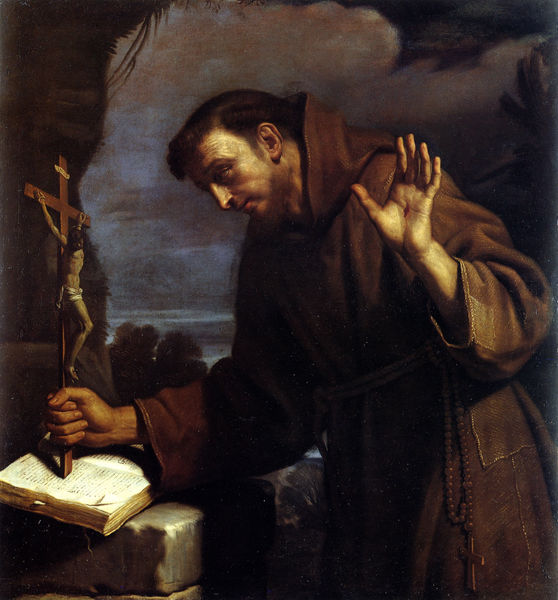
Titel: Der weinende Heilige Franziskus mit dem Kruzifix in der rechten Hand
Künstler: Giovanni Francesco Barbieri Guercino
Institution: Privatsammlung
Schlagwörter: baum, berg, blau, dunkel, felsen, gemälde, hand, himmel, lendenschurz, mann, meer, schatten, weiß, wolken, wunde, bäume, landschaft, braun, fenster, finger, frisur, geste, grau, haar, hell, hintergrund, holz, licht, männer, nacht, nase, ohr, profil, blick, gürtel, wolke, bart, wand, augen, barock, bibel, gesicht, halten, knoten, mensch, sockel, stein, ärmel, bildnis, hände, portrait, porträt, büsche, auge, gewand, haare, kutte, mantel, strick, blatt, höhle, höle, perlen, scheitel, küste, schrift, papier, modell, düster, fels, kette, mauer, sturm, unwetter, lesen, festhalten, palme, ruine, blut, helligkeit, buch, glaube, kreuz, religion, seite, buchstaben, faust, beten, gebet, franz, ohrmuschel, altar, gestus, seiten, christus, jesus, jesus christus, kreuzigung, stigma, stigmata, brauntöne, vision, priester, religiös, segen, grotte, kruzifix, mönch, franziskus, predigt, heiliger, heilig, rosenkranz, anbetung, schwur, demut, kapuze, franziskaner, pater, landschaftsausblick, stien, abwehr, gebetbuch, and, tonsur, eremit, andachtsbild, segensgestus, mönchskutte, predigen, franz von assisi, holzkreuz, inri, chistus, handfläche, stigmatisierung, heiliger franziskus, kapuziner, antonius, abwehrend, abweisung, bart4, christus patiens, prdeigt, rosenkarnz, zurberan, gebetskranz, heiliger antonius, buchh, mönchskleid, möchnskutte, kreuzigungsmal